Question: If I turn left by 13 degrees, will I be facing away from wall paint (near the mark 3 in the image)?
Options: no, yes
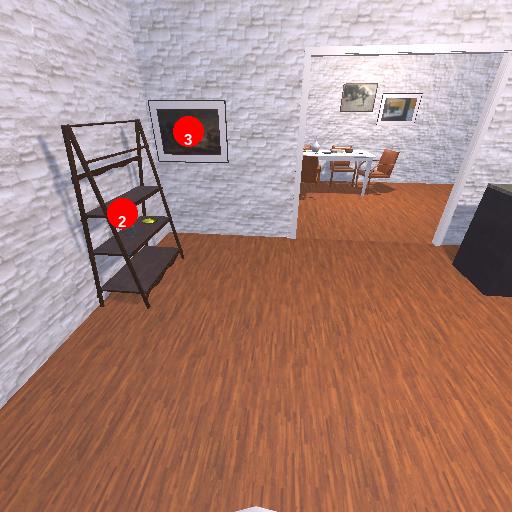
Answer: no